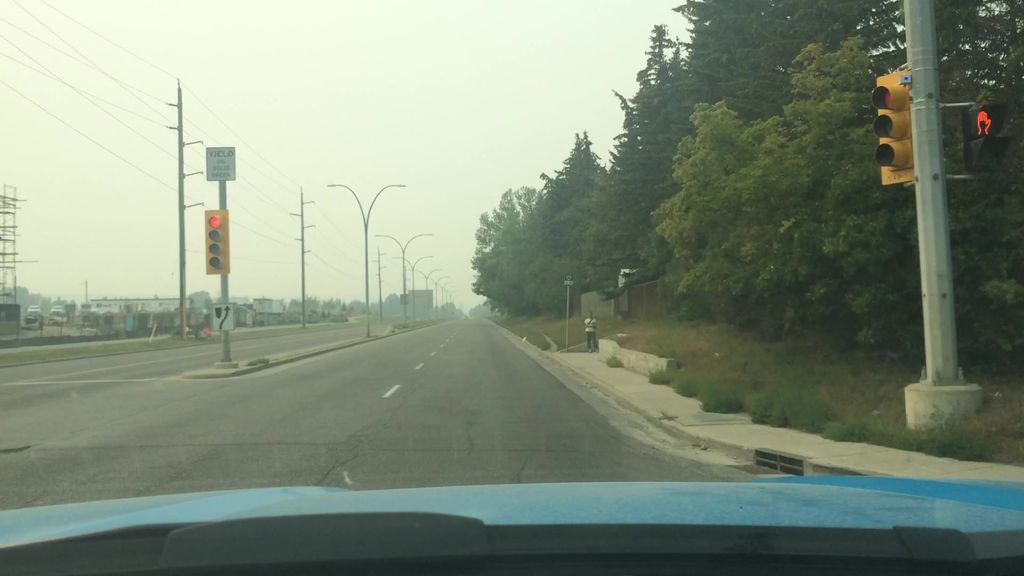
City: calgary